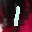
Label: 1